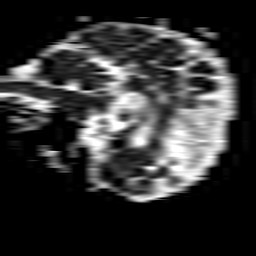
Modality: ADC
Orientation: sagittal
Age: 79
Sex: female
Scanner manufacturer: philips
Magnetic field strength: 1.5 T
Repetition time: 3.393 s
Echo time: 0.06922 s